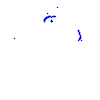
Particle: proton